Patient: sex M, age 43
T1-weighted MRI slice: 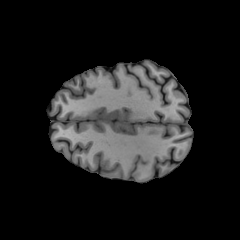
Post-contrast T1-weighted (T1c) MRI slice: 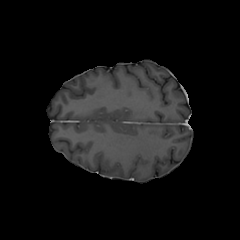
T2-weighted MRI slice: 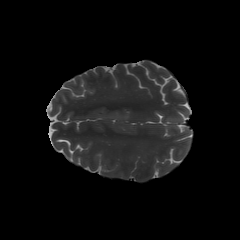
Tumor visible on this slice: no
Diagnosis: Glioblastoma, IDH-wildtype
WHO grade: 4